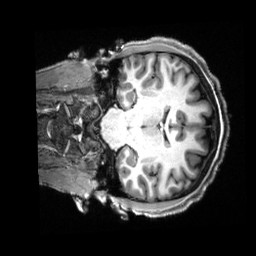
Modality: T1w
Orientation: coronal
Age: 18
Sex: female
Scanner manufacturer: siemens
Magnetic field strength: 3 T
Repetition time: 2.5 s
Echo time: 0.00222 s